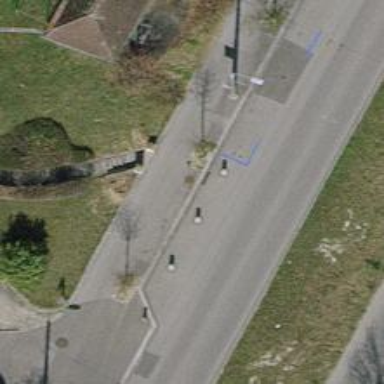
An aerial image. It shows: Bollard made of concrete.